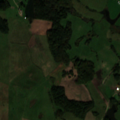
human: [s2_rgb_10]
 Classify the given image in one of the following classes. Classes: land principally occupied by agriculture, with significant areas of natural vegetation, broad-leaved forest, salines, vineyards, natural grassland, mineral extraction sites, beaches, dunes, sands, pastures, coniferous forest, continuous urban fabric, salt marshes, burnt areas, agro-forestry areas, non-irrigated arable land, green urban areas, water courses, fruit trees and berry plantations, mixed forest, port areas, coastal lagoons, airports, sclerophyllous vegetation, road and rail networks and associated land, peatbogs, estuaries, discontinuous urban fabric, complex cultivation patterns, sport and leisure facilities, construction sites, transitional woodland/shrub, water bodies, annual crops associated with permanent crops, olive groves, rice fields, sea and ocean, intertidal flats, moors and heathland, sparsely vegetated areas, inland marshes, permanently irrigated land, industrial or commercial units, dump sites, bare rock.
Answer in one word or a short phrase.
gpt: pastures, complex cultivation patterns, land principally occupied by agriculture, with significant areas of natural vegetation, broad-leaved forest